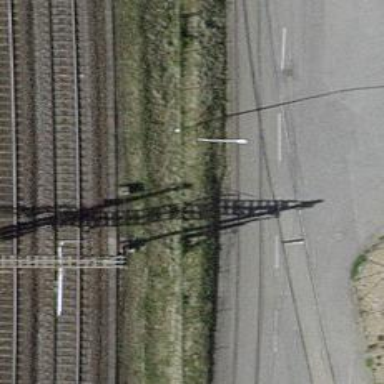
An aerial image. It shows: Disused railway spur with one track.